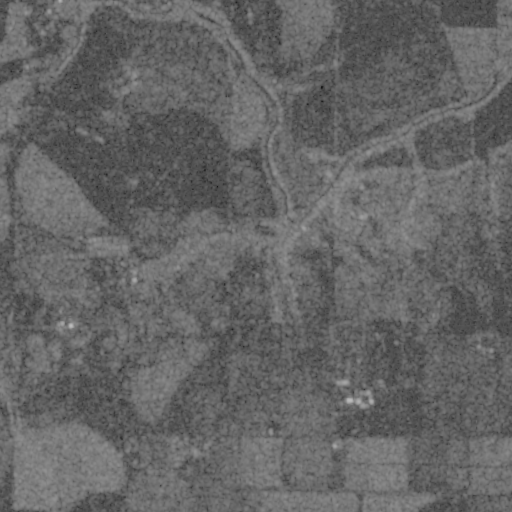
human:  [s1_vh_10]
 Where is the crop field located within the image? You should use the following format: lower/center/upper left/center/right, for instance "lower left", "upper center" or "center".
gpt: The crop field is located in the lower left of the image.
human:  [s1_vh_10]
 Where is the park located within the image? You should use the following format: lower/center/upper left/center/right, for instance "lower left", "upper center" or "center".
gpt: The park is located in the center of the image.
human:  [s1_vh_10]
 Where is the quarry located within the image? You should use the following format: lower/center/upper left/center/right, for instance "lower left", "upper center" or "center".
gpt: There is no quarry in the image.

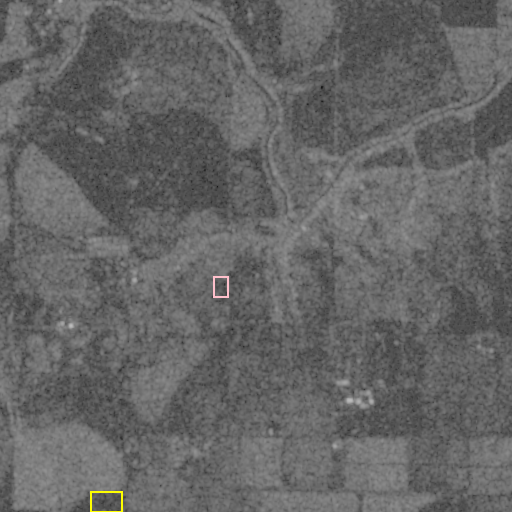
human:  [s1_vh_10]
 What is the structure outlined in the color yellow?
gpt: The structure outlined in yellow is a crop field.
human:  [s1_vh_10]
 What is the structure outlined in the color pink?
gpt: The structure outlined in pink is a park.
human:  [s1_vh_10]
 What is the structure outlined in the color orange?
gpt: There is no orange outline.